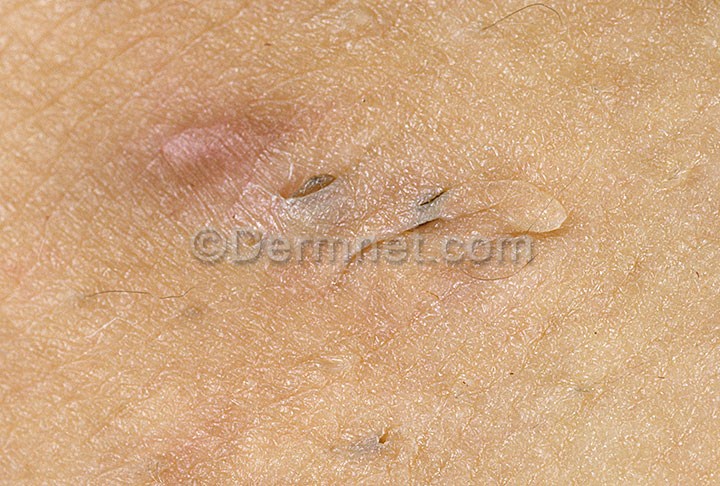
Disease: Acne and Rosacea Photos